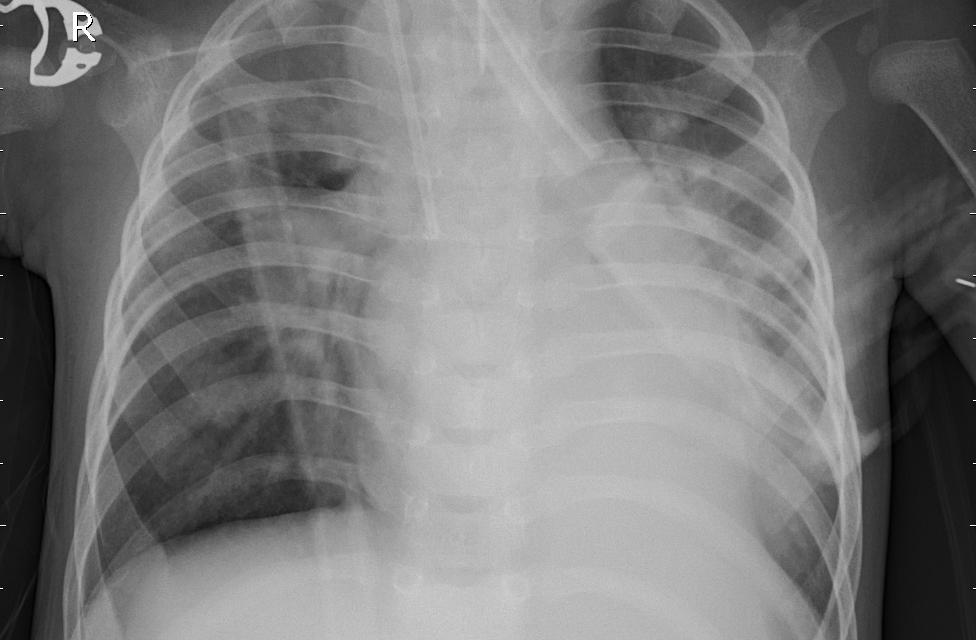
Diagnosis: PNEUMONIA